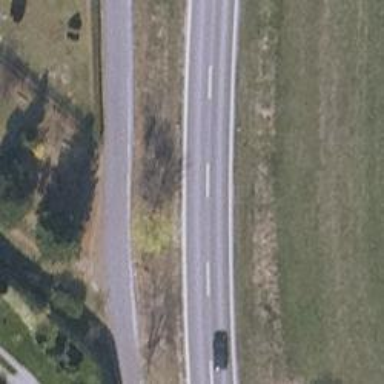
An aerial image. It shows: Secondary road with asphalt surface.